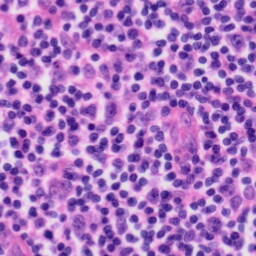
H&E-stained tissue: Tonsil